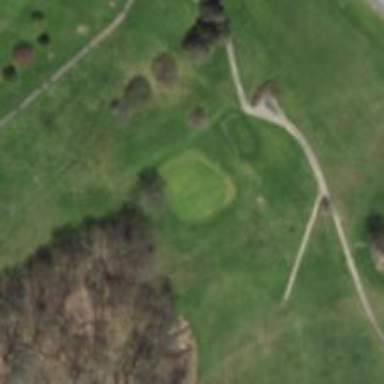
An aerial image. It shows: Golf hole.